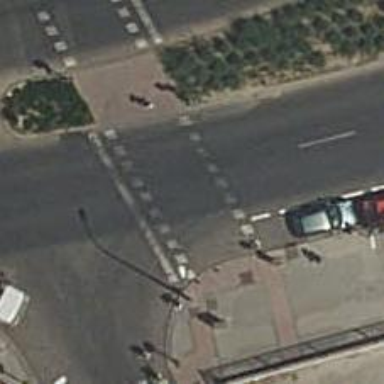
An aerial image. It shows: Zebra crossing with traffic signals. The crossing is marked by traffic lights.